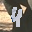
Label: 4